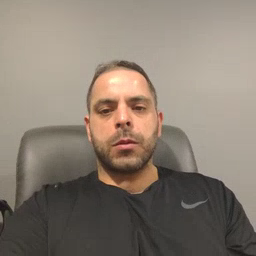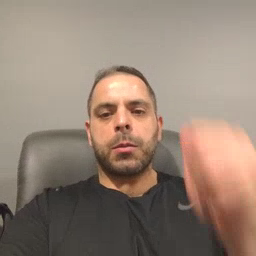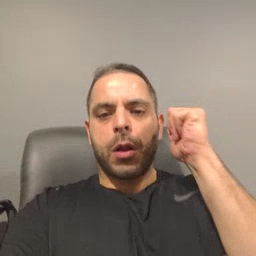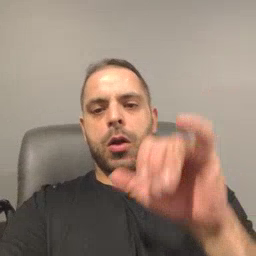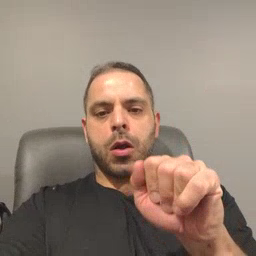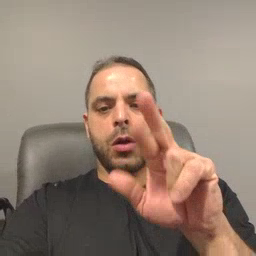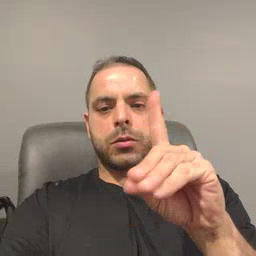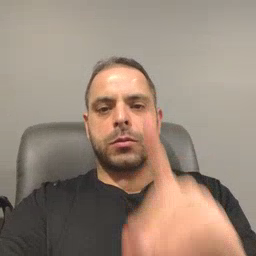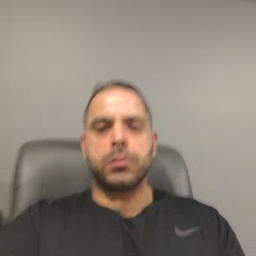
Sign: backyard